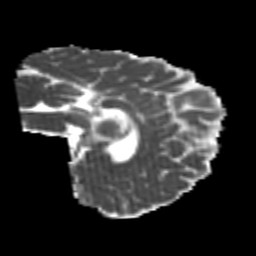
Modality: MD
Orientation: sagittal
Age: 22
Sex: female
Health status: healthy
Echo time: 0.074 s